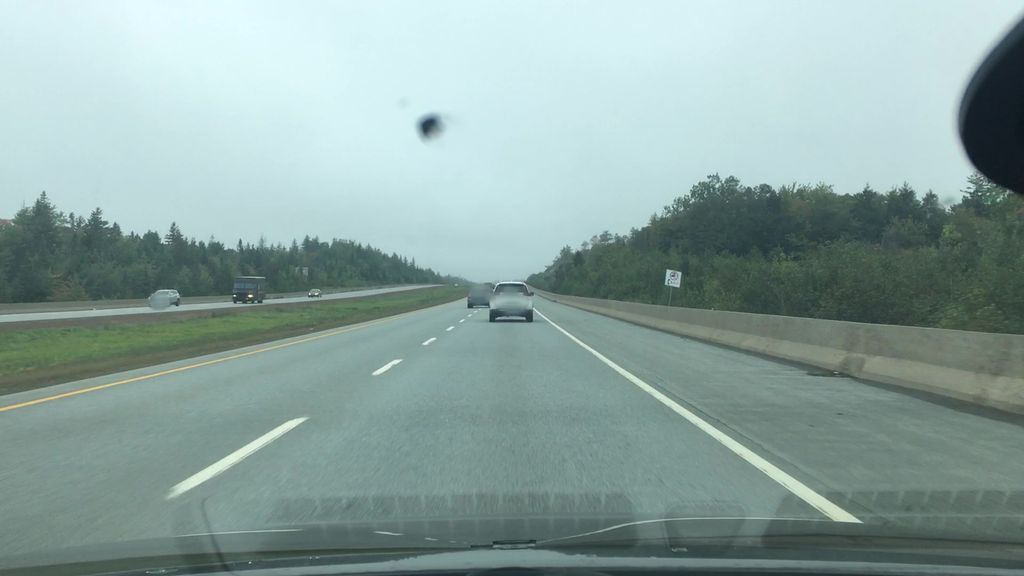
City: halifax